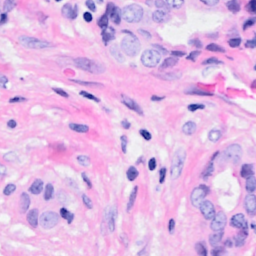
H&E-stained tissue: Breast